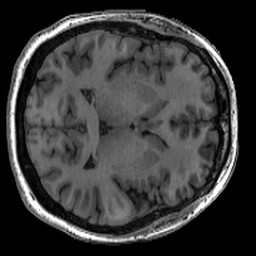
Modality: T1w
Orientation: axial
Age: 50
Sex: female
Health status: ill
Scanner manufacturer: ge
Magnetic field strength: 3 T
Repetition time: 0.008164 s
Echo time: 0.003184 s